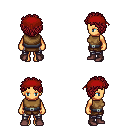
a pixel art fantasy rpg character, female body template, human, tanned skin, leather chest armor, metal pants, brunette curly afro hairstyle, red bandana, maroon shoes, four views (front, back, left, right), 2x2 character sprite sheet, small pixel art, hard edges, no anti-aliasing